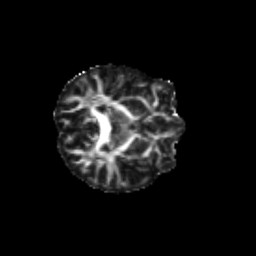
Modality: FA
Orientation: axial
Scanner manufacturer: siemens
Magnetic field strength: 3 T
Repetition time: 9.2 s
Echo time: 0.084 s